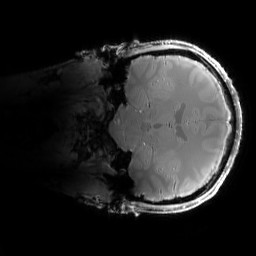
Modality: PDw
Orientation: coronal
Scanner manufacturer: siemens
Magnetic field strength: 6.98 T
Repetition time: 1.34 s
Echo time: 0.00266 s